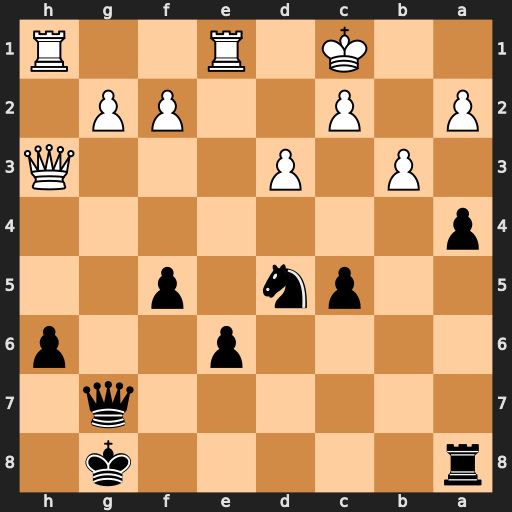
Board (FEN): r5k1/6q1/4p2p/2pn1p2/p7/1P1P3Q/P1P2PP1/2K1R2R
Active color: b
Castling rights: -
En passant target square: -
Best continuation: Qa1+ Kd2 Qc3+ Ke2 Nf4+ Kf1 Nxh3